Question: I am using chart.js and ng chart2, and I want to change the square into a circle in the dataset popup; but when I try to change the 'pointStyle' to a cicle, nothing happens! Its still a square! How to fix this?

'''
datasets: [
{
data: this.salesSum,
maxBarThickness: 100,
borderRadius: 150,
pointStyle: "circle"
}
'''
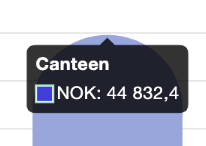
Answer: I think you could configure tooltip plugin setting 'usePointStyle' option to true.
'''
options: {
plugins: {
tooltip: {
usePointStyle: true
}
}
}
'''